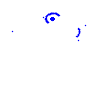
Particle: kaon